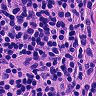
Metastatic tissue present: no